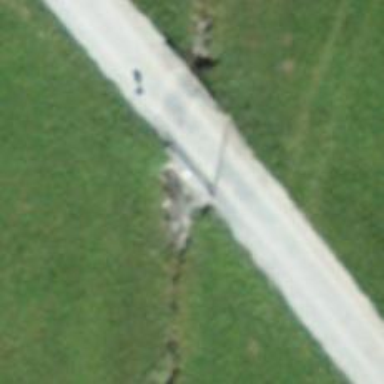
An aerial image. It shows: Culvert tunnel.